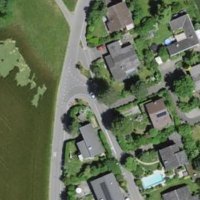
EUNIS habitat code: 55
Species observed at this site:
Oxidus gracilis
Limax maximus
Milvus milvus
Sympetrum striolatum
Zygaena filipendulae
Argynnis paphia
Buteo buteo